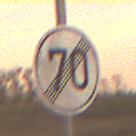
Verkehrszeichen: EndeGeschwindigkeit70
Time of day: SunriseSunset
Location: Outdoor (Nature)
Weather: PartlyCloudy
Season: NotSpecified
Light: Natural